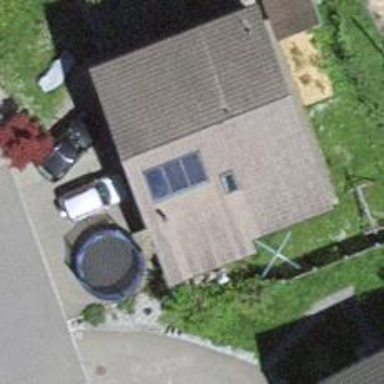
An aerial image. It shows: Solar photovoltaic panel generator.